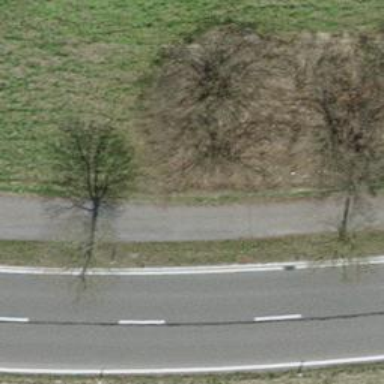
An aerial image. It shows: Single tag "natural: tree."